Field crop: maize
Growth stage: 2
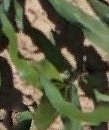
Species: maize